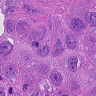
Metastatic tissue present: yes